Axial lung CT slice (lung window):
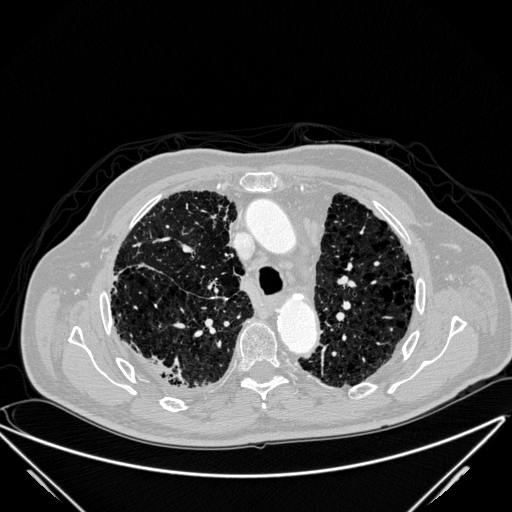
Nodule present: yes
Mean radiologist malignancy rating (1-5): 4.25